Question: I use 'SSAS' and 'Sql Server 2008 R2' .
I write this query :
'''
Select
[Product].[Product Categories],[Product].[Category]
on columns
From [Adventure Works]
'''
And I get this error :
'''
Executing the query ...
Parser: The statement dialect could not be resolved due to ambiguity.
Execution complete
'''
And then I use {} like this query :
'''
Select
{[Product].[Product Categories],[Product].[Category]}
on columns
From [Adventure Works]
'''
And i get this error :
'''
Executing the query ...
Query (2, 2) Two sets specified in the function have different dimensionality.
Execution complete
'''
Then i use this query :
'''
Select
([Product].[Product Categories],[Product].[Category])
on columns
From [Adventure Works]
'''
And i get this result :

I want get sum default measure for all product categories members
and one columns that have total sum.
But i need a result that have side by side columns ?
How i can get this result ?
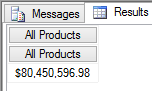
Answer: I'm not sure what measure you are using or whether you are just trying to get the all value for each of those dimension attributes or if you want each possible attribute for the two. It looks like you either didn't list the measure in your question or you are using the default measure. Just put the measure in your columns of the queries below if you have one. You were getting the error about dimensionality because you were asking it for two different dimension hierarchies. Although the values might be the same, those are two distinct hierarchies. You just need a crossjoin and then it should work.
If you are trying to get the result you listed at the top, just side by side, try:
'''
Select {Measures.DefaultMember} on columns,
'''
{{[Product].[Product Category Name].[All]} * {[Product].[Category].[all]}} on rows
from [Adventure Works]
If you are actually wanting the list of product categories side by side you can do:
'''
Select {Measures.DefaultMember} on columns,
{[Product].[Product Categories].[All].children * [Product].[Category].children} on rows
from [Adventure Works]
'''